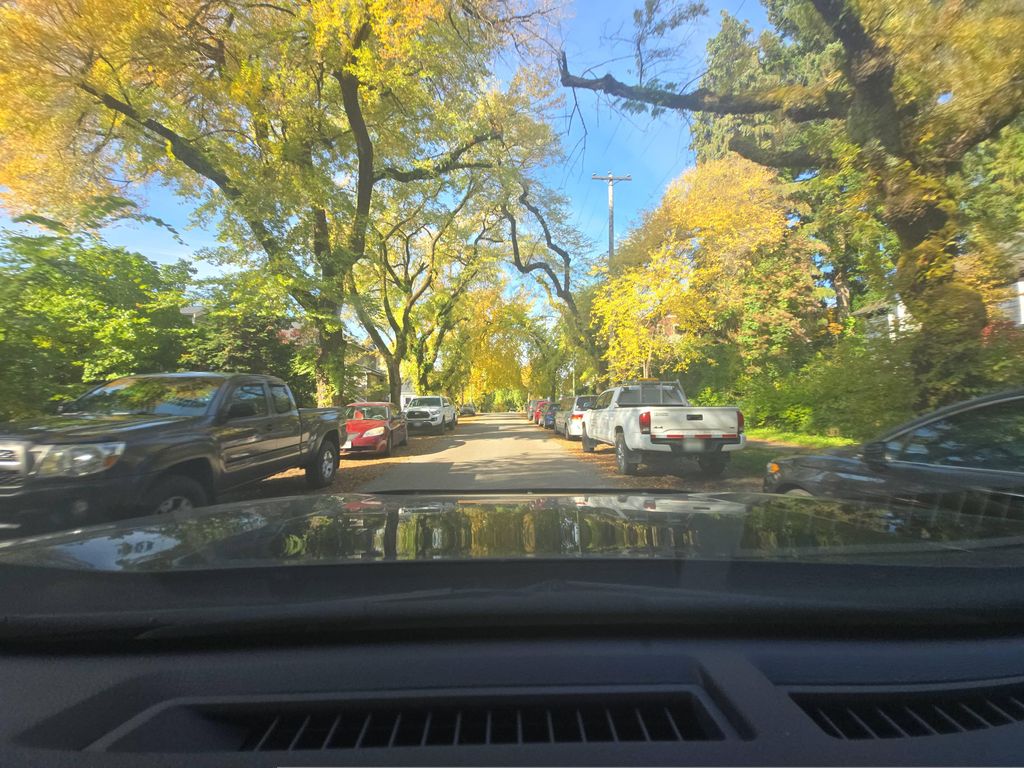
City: vancouver